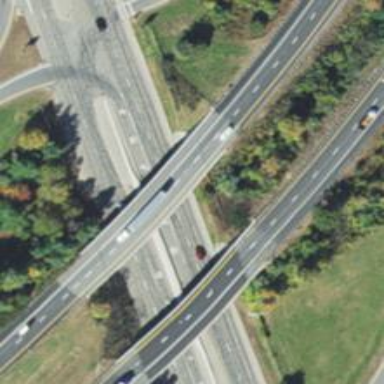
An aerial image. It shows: Asphalt bridge over motorway.